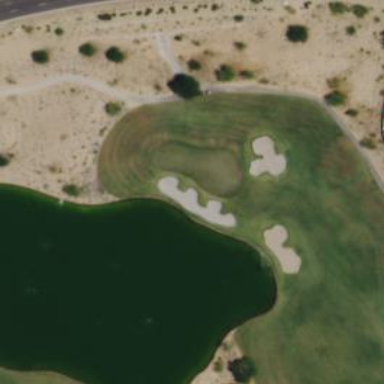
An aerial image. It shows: View of golf hole.